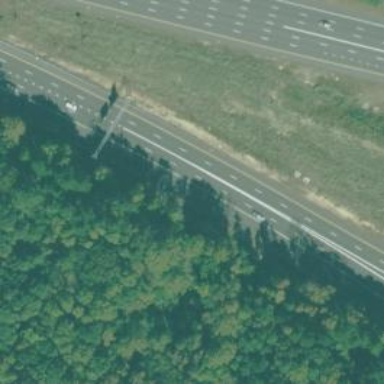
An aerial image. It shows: Motorway junction.